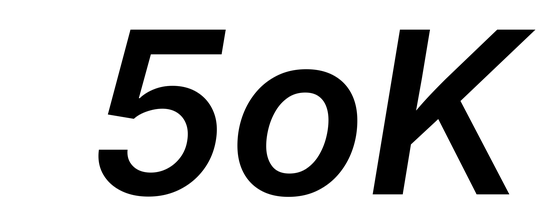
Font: Inter-Italic_SemiBold_Italic